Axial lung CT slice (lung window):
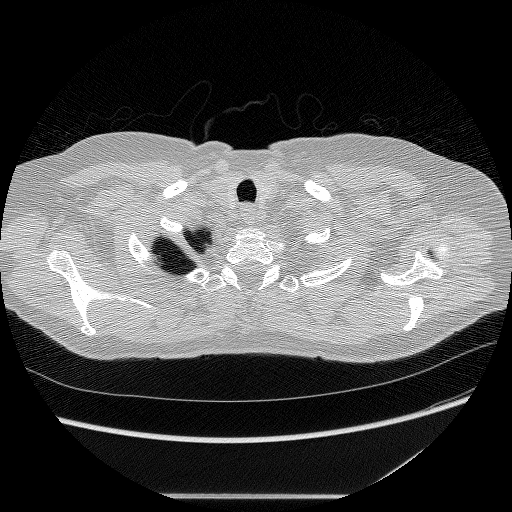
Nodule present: no